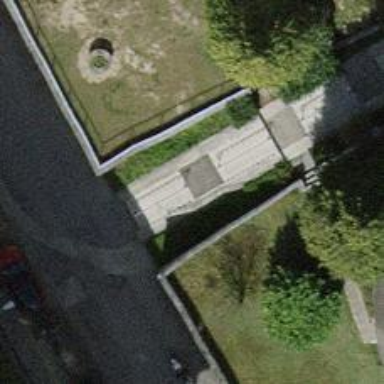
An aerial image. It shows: Concrete steps with ramp available for accessibility.